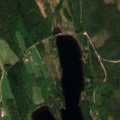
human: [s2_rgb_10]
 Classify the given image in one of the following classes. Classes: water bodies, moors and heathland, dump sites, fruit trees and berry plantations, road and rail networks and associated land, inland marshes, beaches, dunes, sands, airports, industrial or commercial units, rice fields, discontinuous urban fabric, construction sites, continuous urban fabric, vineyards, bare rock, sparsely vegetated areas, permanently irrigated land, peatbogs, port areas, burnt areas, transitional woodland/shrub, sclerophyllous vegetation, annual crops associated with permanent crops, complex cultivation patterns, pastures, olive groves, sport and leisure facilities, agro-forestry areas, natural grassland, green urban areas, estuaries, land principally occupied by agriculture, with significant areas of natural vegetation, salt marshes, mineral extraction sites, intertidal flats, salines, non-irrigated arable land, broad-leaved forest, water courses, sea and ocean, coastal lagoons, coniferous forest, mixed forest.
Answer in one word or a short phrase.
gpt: land principally occupied by agriculture, with significant areas of natural vegetation, coniferous forest, mixed forest, transitional woodland/shrub, water bodies